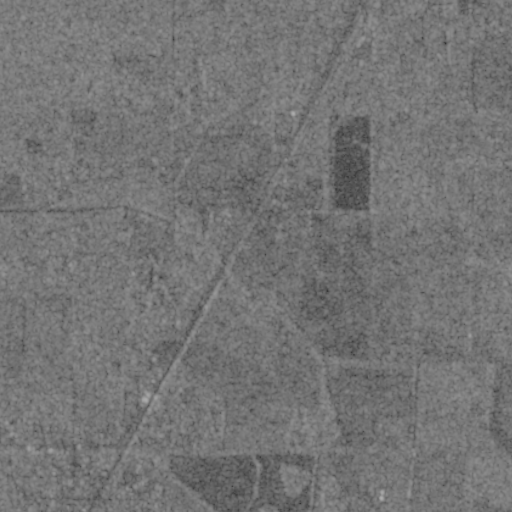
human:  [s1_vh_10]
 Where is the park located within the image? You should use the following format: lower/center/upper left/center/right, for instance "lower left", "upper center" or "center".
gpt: The park is located in the upper left of the image.
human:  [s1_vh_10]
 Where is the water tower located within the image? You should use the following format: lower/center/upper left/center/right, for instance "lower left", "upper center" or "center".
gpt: The water tower is located in the lower left of the image.
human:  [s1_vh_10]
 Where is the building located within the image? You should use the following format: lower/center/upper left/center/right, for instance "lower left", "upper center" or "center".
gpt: The building is located in the lower left of the image.
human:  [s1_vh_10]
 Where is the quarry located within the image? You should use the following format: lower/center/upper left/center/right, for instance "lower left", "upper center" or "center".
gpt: There is no quarry in the image.

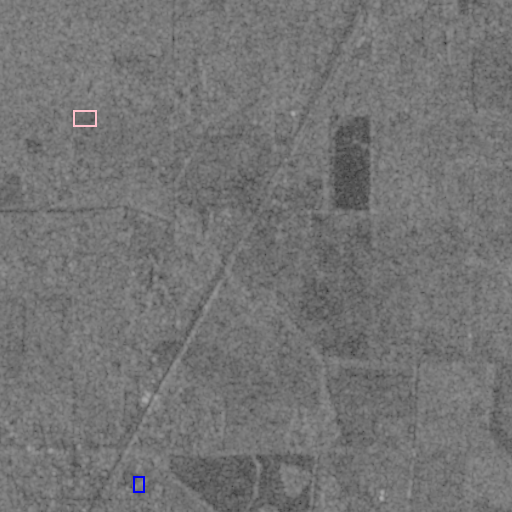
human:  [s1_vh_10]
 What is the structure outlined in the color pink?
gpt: The structure outlined in pink is a park.
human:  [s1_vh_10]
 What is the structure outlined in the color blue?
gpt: The structure outlined in blue is a building.
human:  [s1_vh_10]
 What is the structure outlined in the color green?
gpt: There is no green outline.